Question: Given a dictionary in the following format, I want to output in a desire forat as shown below:
'''
public IActionResult Index()
{
var model = new Dictionary<string, List<MyModel>>
{
{
"Heading1",
new List<MyModel>()
{
new MyModel() {MyKey = "Foo", MyValue = "Value1"},
new MyModel() {MyKey = "Bar", MyValue = "Value2"},
new MyModel() {MyKey = "Baz", MyValue = "Value3"}
}
},
{
"Heading2",
new List<MyModel>()
{
new MyModel() {MyKey = "Foo", MyValue = "Value4"},
new MyModel() {MyKey = "Bar", MyValue = "Value5"}
}
},
{
"Heading3",
new List<MyModel>()
{
new MyModel() {MyKey = "Foo", MyValue = "Value6"},
new MyModel() {MyKey = "Baz", MyValue = "Value7"}
}
}
};
return View(model);
}
'''
Where MyModel is just a simple class:
'''
public class MyModel
{
public string MyKey { get; set; }
public string MyValue { get; set; }
}
'''
I want to output information in the following format:

However currently what I have tried in the view does not display correctly:
'''
@model Dictionary<string, List<MyModel>>
@{
ViewData["Title"] = "Index";
}
<h2>Results</h2>
<table class="table table-striped">
<thead>
<tr>
@foreach (var item in Model.Keys)
{
<th>@item</th>
}
</tr>
</thead>
<tbody>
@foreach (var list in Model.Values)
{
<tr>
@foreach (var item in list)
{
<td>@item.MyKey</td>
<td>@item.MyValue</td>
}
</tr>
}
</tbody>
</table>
'''
How can I display data in desired format?
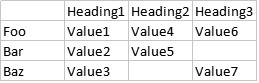
Answer: Your model is extremely different from the data you need to show in your view. The first issue is that you are trying to model a table (in html a collection of rows) grouping values by Columns.
I strongly advise you to change your model, but if you want to keep it as is, I'll give you a solution (even if inefficient):
'''
var columns = new []{""}.Concat(model.Keys);
// columns names with the first empty column
var rows = model
.SelectMany(c => c.Value.Select(v => new {c.Key, v.MyKey, v.MyValue}))
// get single cells of table
.GroupBy(v => v.MyKey, v => v)
// group by row name
.Select(row => new[] {row.Key}
.Concat(model.Keys.Select(c =>
row.FirstOrDefault(r => r.Key == c)?.MyValue)));
// create row with row name as first value
var vm = new { Columns = columns, Rows = rows };
return View(vm);
'''
You will then be able to show your records as you need:
'''
@model dynamic
@{
ViewData["Title"] = "Index";
}
<h2>Results</h2>
<table class="table table-striped">
<thead>
<tr>
@foreach (var item in Model.Columns)
{
<th>@item</th>
}
</tr>
</thead>
<tbody>
@foreach (var row in Model.Rows)
{
<tr>
@foreach (var cell in row)
{
<td>@cell</td>
}
</tr>
}
</tbody>
</table>
'''